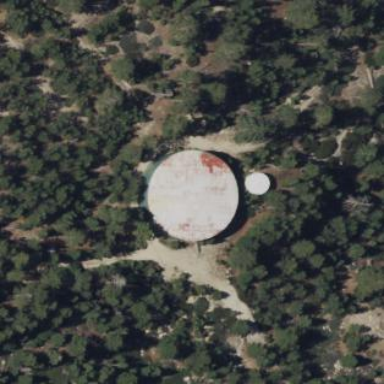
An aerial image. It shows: Building identified as silo.